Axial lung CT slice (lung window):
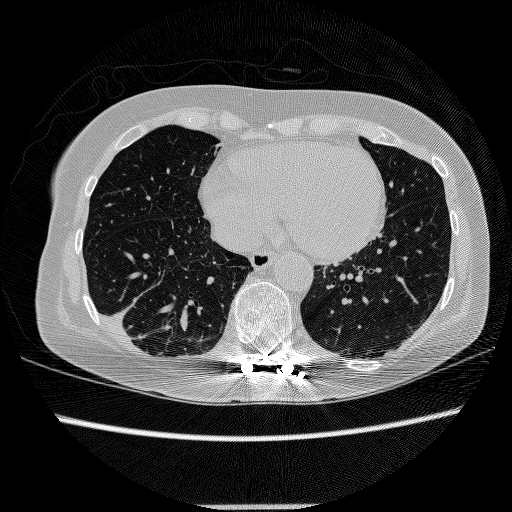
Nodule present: no